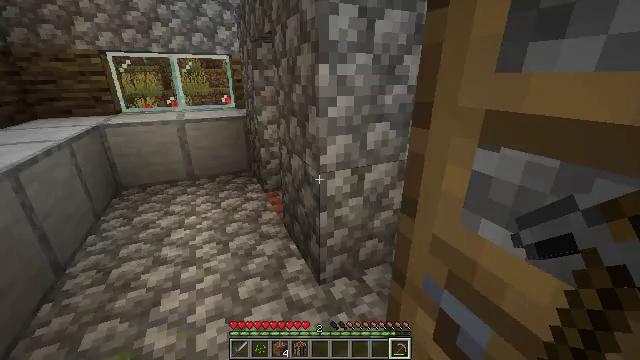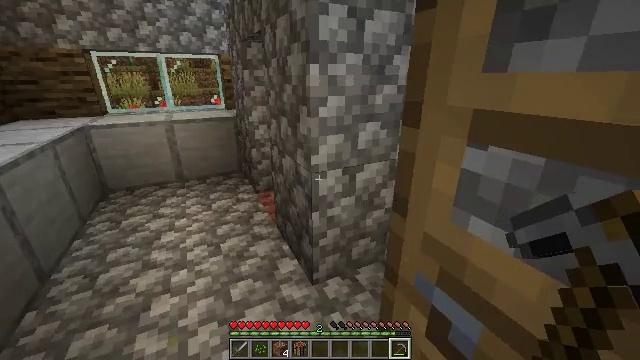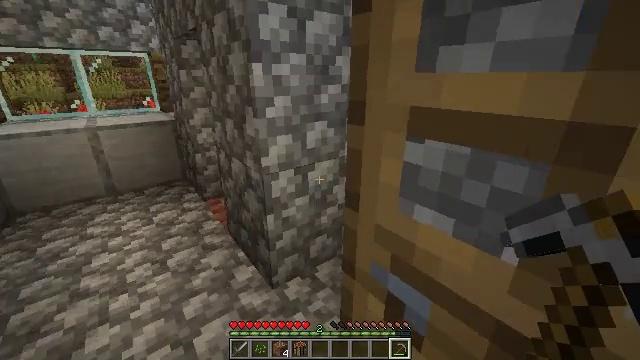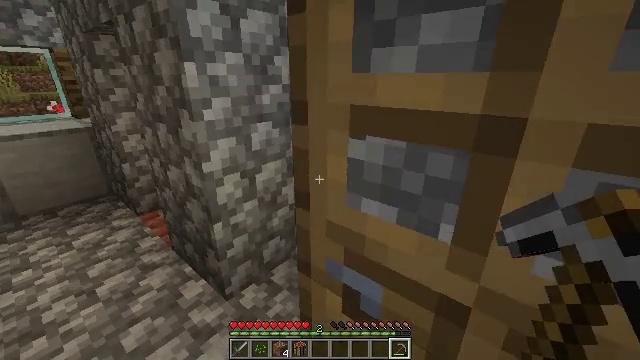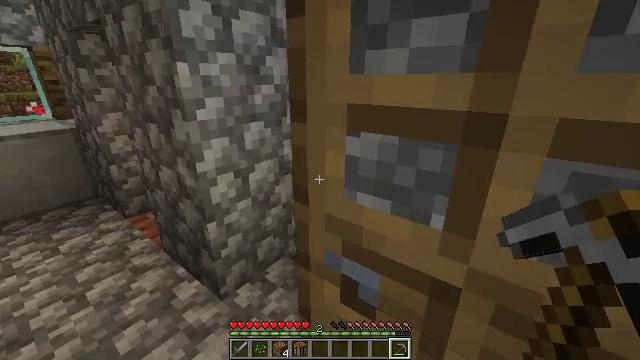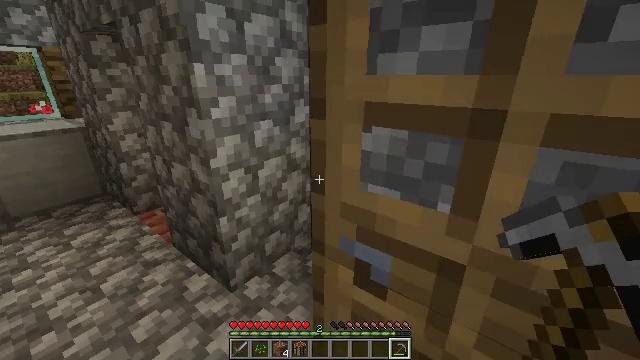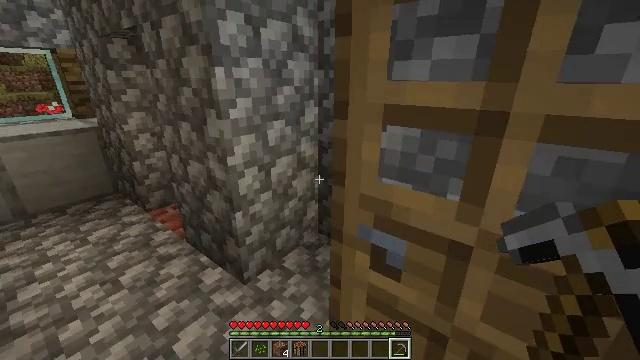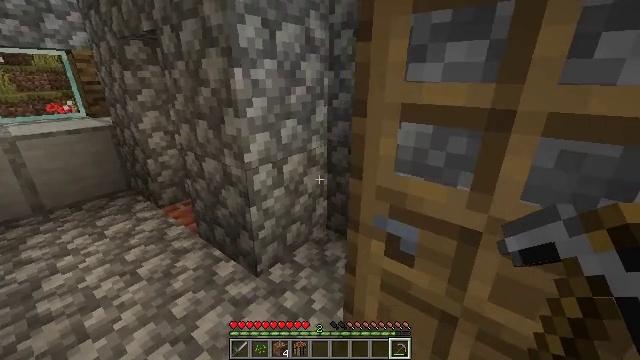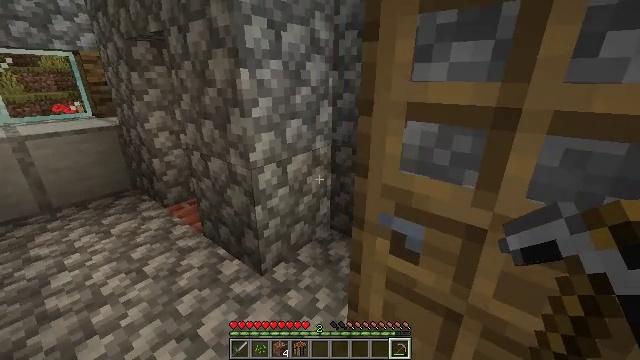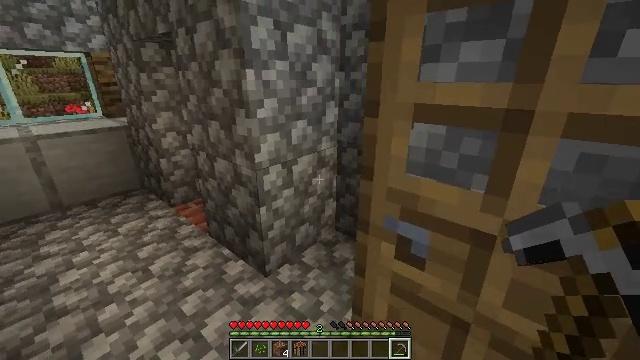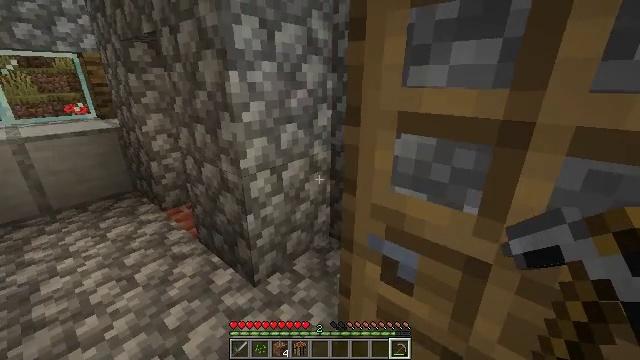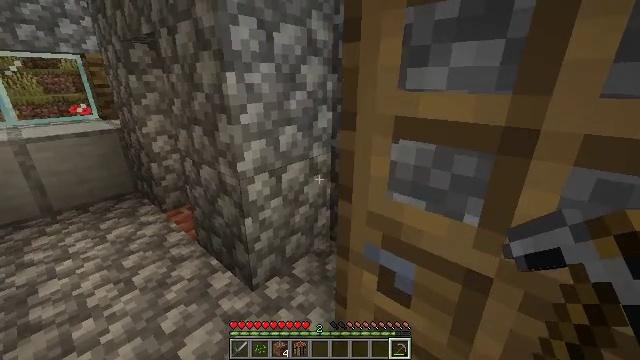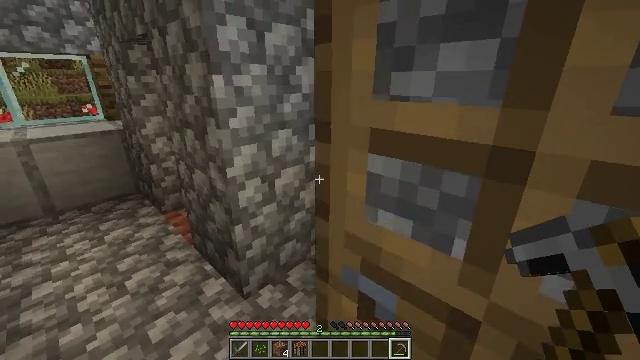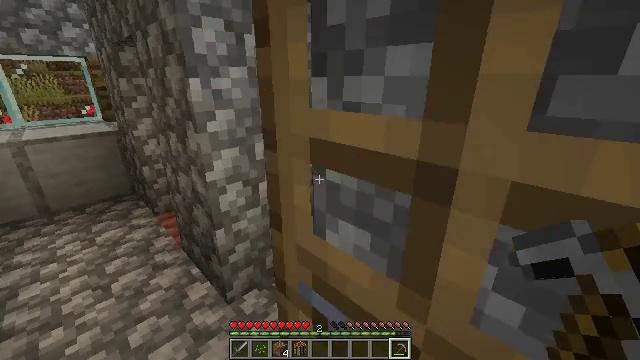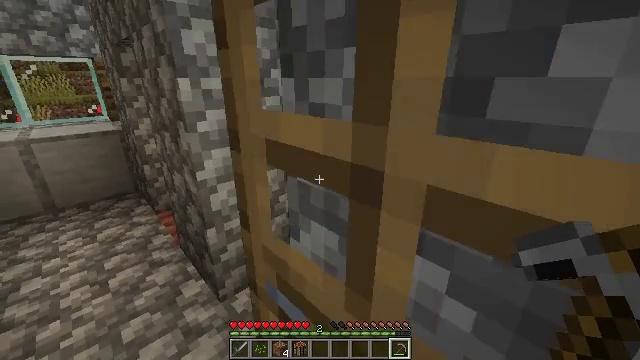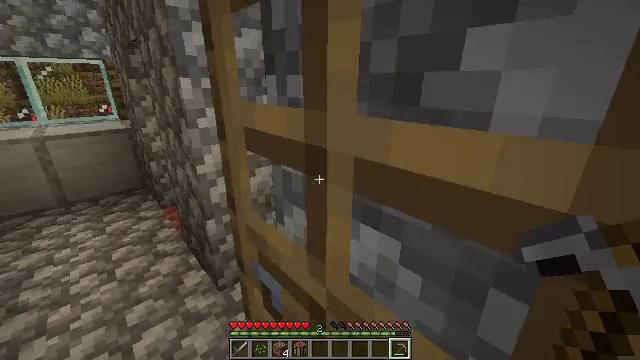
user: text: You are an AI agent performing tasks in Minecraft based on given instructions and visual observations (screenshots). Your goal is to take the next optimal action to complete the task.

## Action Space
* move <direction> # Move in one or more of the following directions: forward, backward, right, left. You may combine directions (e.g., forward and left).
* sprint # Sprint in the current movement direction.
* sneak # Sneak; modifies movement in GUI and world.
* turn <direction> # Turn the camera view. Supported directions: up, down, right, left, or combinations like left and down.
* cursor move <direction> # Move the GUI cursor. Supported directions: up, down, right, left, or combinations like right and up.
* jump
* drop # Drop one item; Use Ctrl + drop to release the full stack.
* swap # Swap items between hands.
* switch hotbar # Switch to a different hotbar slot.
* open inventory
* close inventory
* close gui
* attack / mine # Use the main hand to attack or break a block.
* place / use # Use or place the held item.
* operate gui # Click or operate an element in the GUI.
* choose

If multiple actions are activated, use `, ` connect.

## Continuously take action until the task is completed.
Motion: motion action
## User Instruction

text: Remove wheat seeds from the inventory.
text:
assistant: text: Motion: turn right
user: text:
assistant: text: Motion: turn right
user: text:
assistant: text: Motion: turn right
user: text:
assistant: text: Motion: move back, turn right
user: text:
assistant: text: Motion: move back
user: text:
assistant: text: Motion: move back
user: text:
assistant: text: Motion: no_op
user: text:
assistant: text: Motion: move right
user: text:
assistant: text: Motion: move right, turn left
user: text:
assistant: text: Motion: move right
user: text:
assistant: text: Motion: move right
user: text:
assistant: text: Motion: move right, turn left
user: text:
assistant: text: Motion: move right, turn left
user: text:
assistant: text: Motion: move right, turn left
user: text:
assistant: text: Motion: move right, turn left
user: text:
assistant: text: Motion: move right, turn left
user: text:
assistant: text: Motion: move right, turn left
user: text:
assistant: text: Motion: move back, turn left
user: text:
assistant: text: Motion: move back
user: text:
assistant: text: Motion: move back
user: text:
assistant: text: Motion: move back
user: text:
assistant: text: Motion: move back
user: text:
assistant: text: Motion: move back
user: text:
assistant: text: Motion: no_op
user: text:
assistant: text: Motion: no_op
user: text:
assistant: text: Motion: turn left and up
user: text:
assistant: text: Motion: turn left
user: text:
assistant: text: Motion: no_op
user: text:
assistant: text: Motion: use / place
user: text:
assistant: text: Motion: use / place